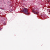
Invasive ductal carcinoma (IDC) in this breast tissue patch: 0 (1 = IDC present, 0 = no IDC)